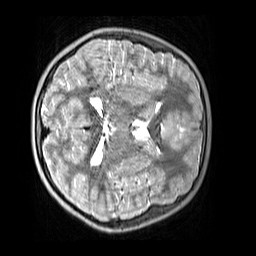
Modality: T2w
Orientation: axial
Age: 9
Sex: female
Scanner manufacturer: siemens
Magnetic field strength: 3 T
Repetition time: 3.2 s
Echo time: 0.408 s